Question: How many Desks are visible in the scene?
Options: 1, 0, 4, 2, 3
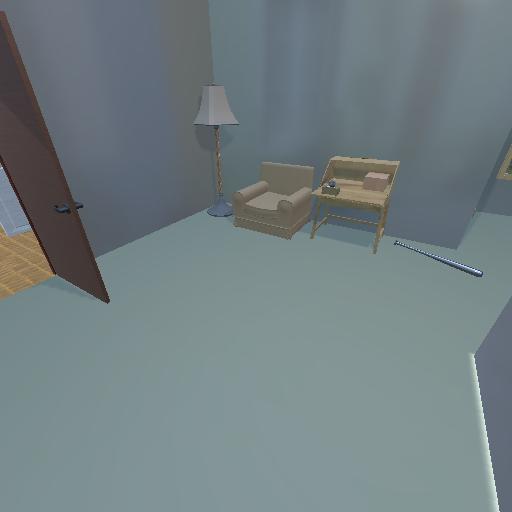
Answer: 1